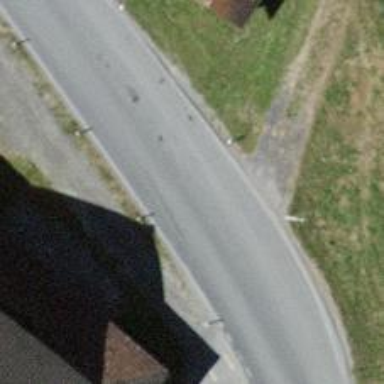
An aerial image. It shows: Passing place on the road.